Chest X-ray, AP view. Patient: 40 years old, sex F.
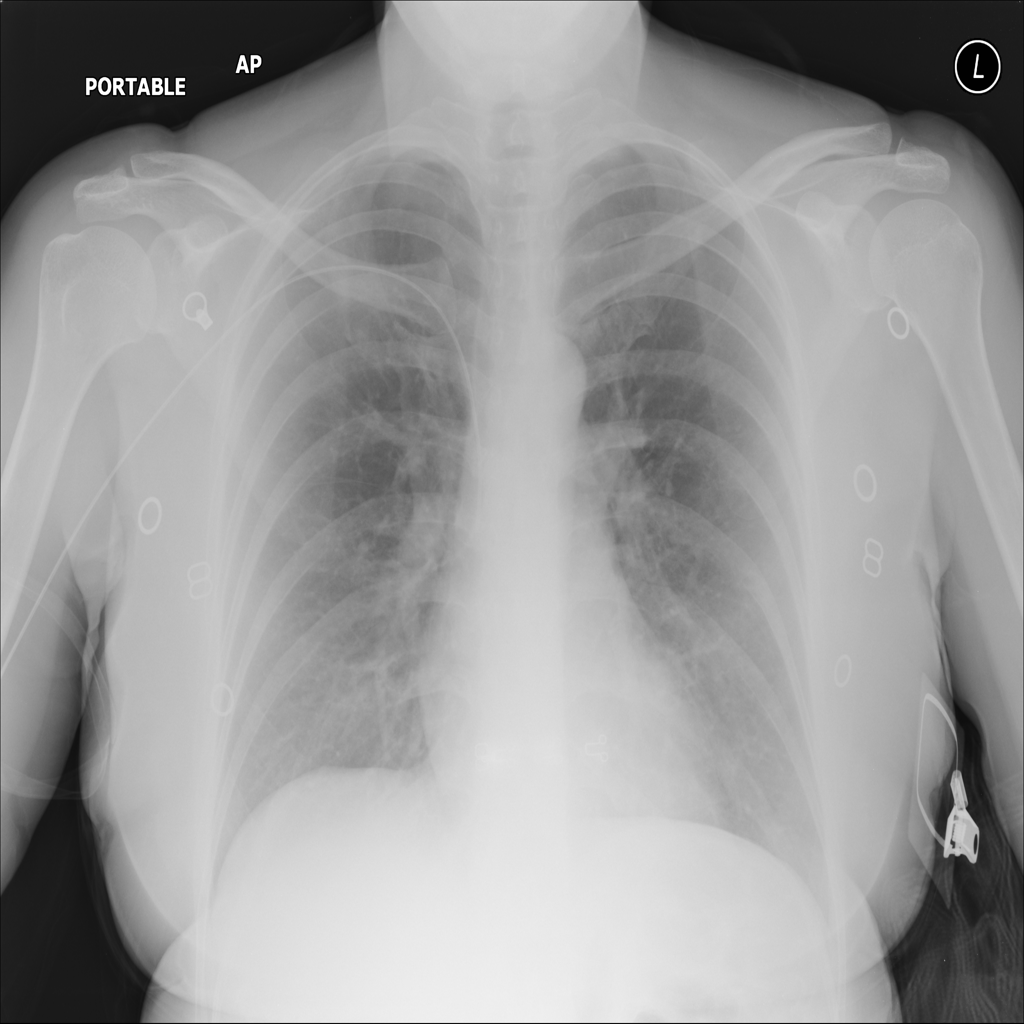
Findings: No Finding